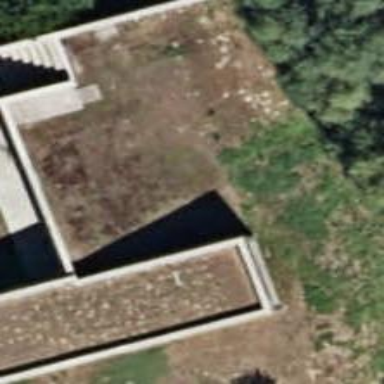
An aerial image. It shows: Retaining wall.